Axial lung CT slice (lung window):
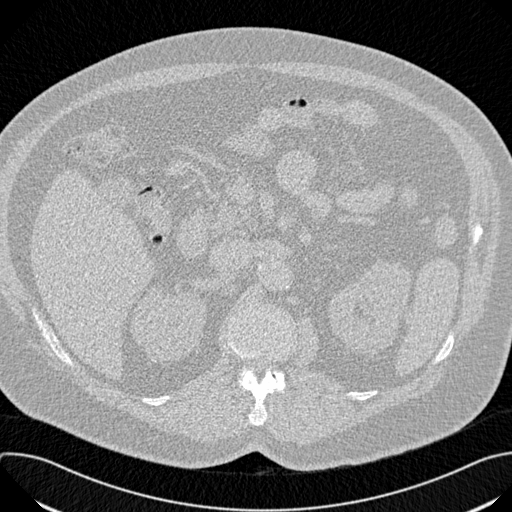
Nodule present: no